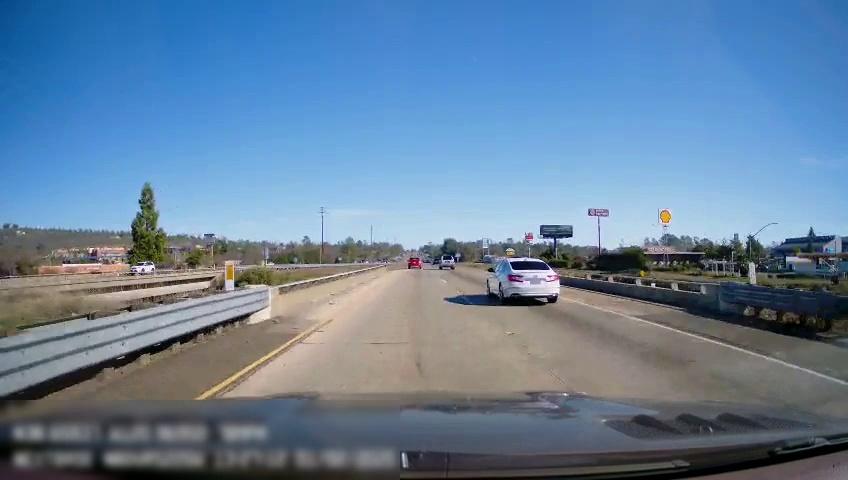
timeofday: Day
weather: Sunny
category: Drivable Space
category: Vehicles | SUV
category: Vehicles | SUV
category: Vehicles | SUV
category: Vehicles | SUV
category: Lanes | Current Lane
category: Lanes | Current Lane
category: Lanes | Alternate Lane